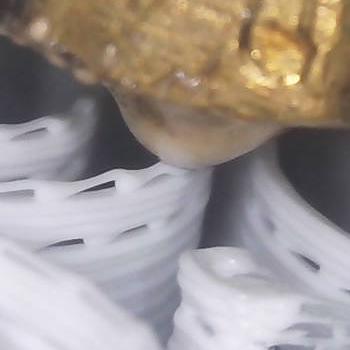
Flow rate: 35%